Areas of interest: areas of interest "Sinopec Fushou Street Yong'an Road Gas Station (Weifang City District 19)"
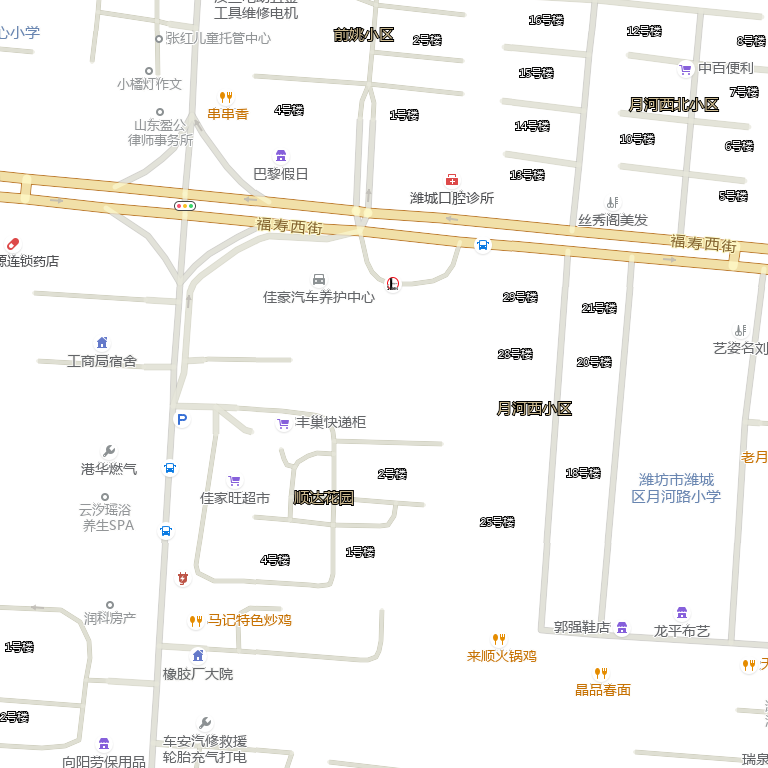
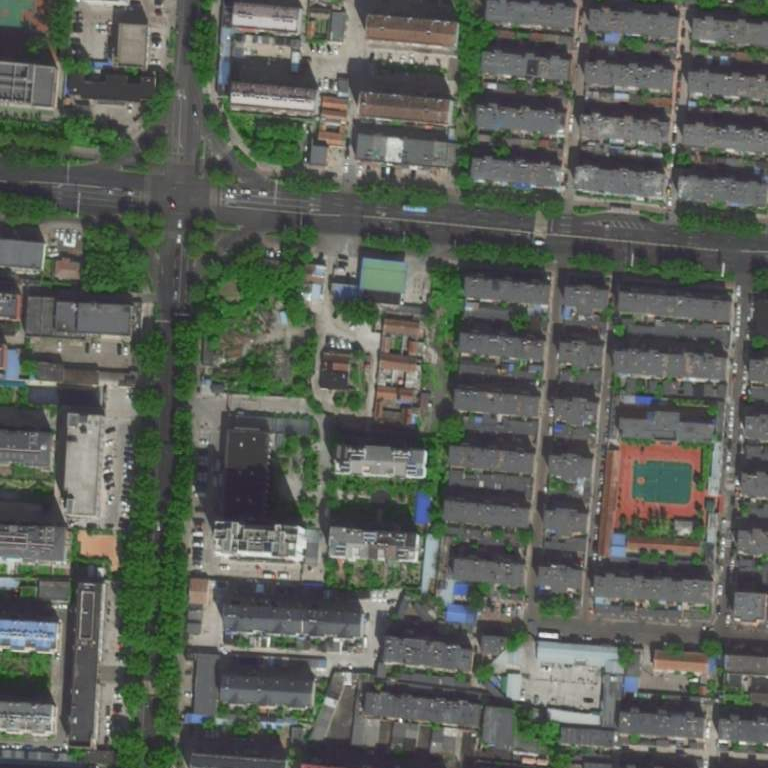